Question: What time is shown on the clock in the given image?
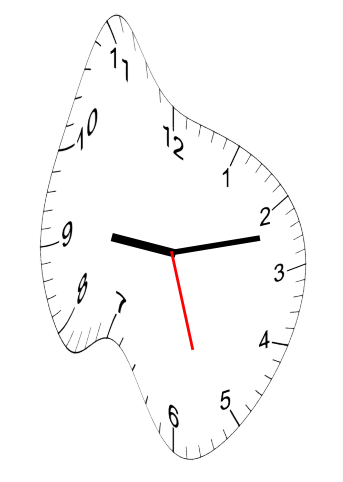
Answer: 09:12:27